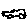
Label: car